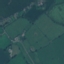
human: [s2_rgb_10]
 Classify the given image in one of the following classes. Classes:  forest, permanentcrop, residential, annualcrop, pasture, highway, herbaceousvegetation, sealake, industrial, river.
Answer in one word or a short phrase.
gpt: Pasture